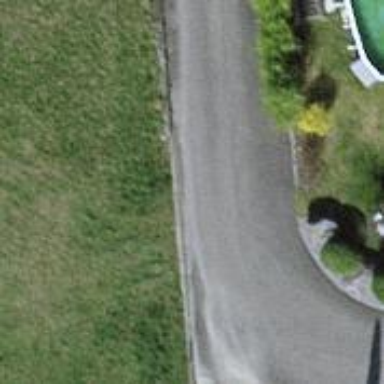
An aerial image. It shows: Asphalt road in living street.